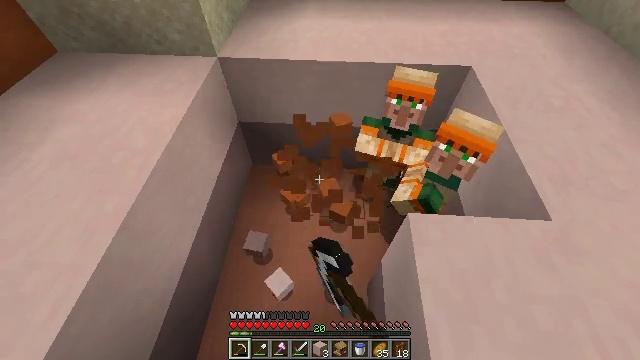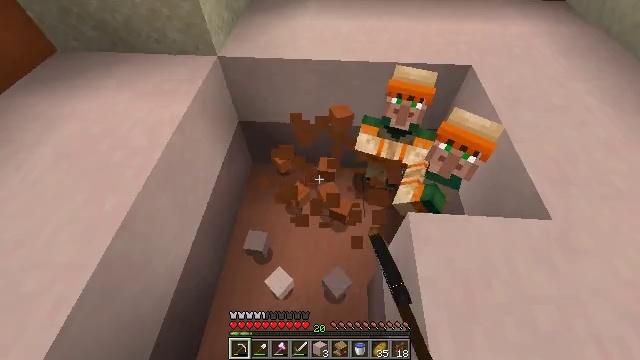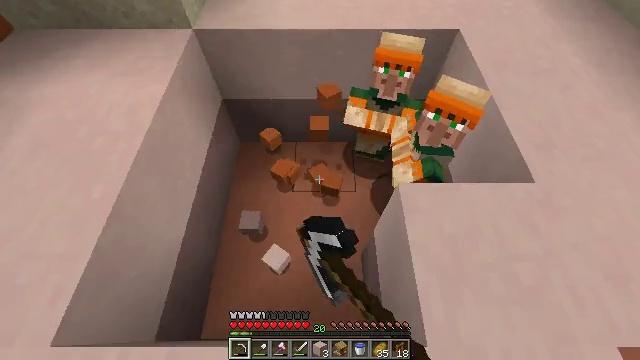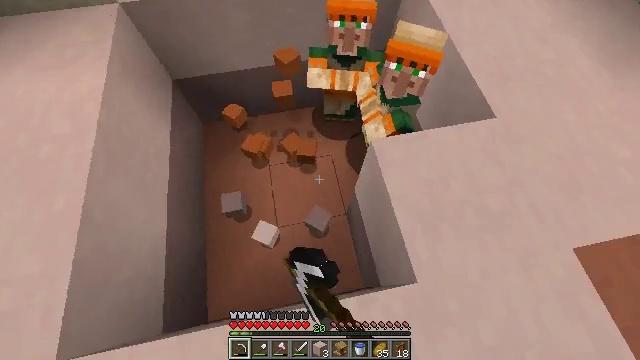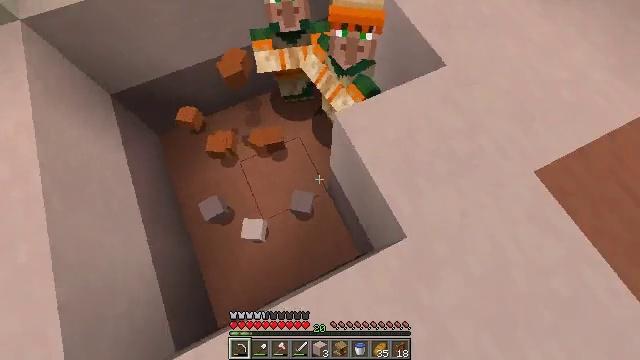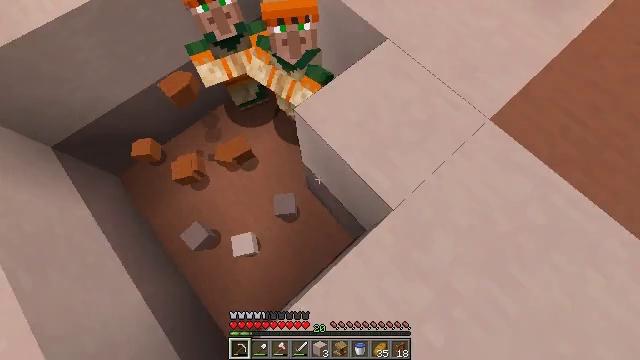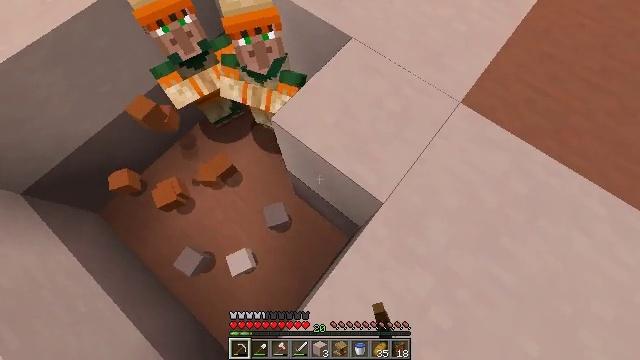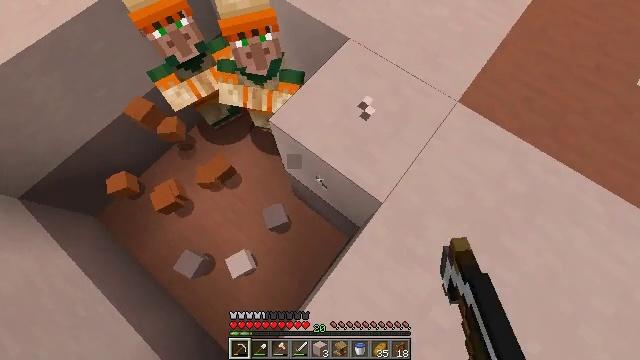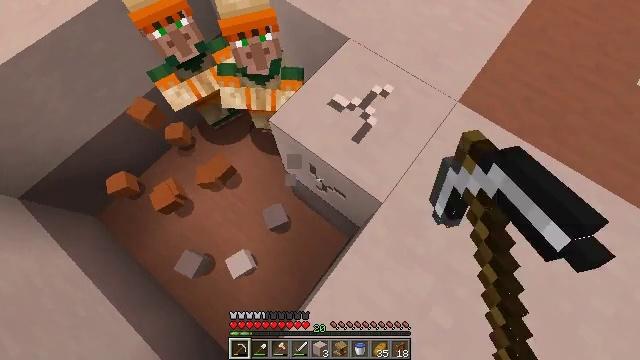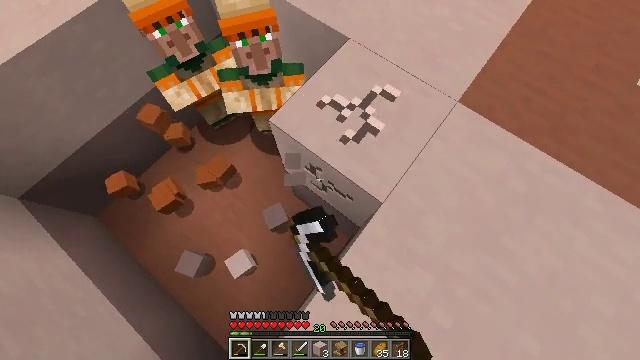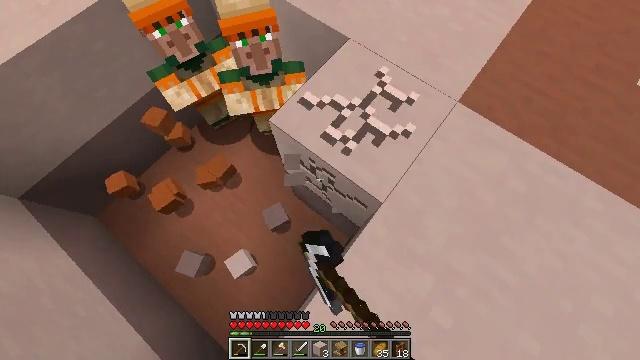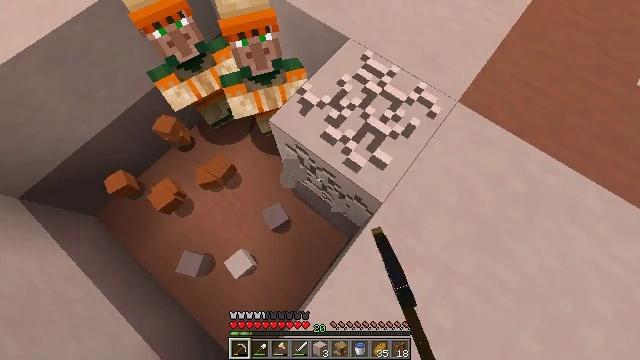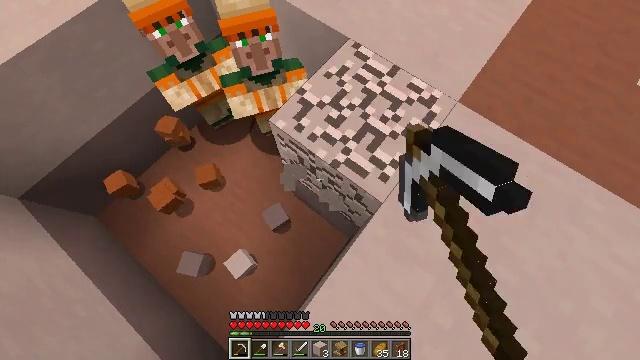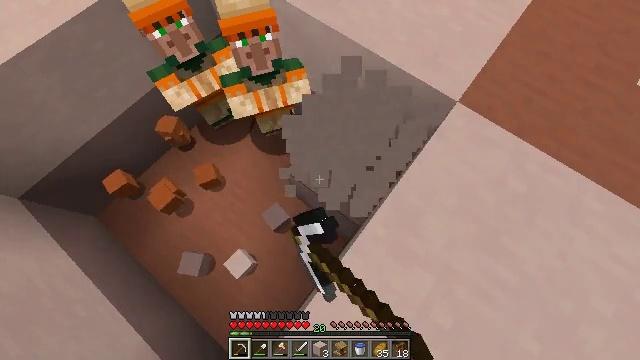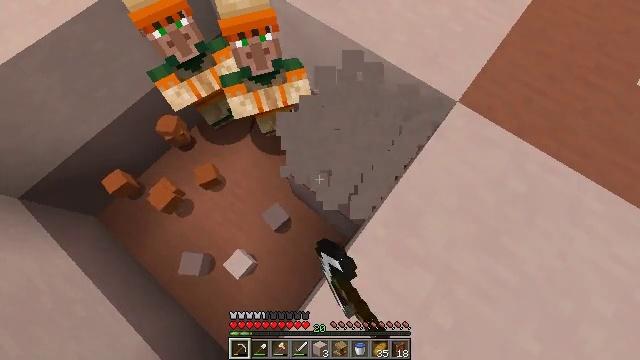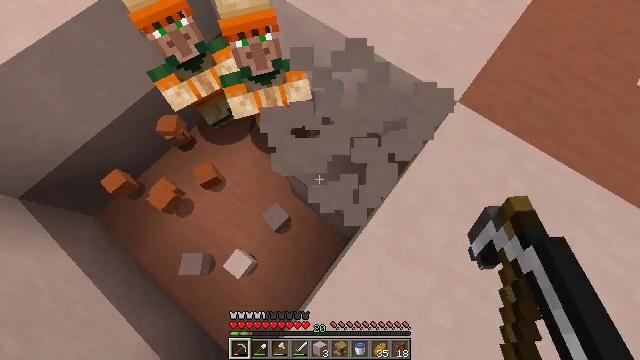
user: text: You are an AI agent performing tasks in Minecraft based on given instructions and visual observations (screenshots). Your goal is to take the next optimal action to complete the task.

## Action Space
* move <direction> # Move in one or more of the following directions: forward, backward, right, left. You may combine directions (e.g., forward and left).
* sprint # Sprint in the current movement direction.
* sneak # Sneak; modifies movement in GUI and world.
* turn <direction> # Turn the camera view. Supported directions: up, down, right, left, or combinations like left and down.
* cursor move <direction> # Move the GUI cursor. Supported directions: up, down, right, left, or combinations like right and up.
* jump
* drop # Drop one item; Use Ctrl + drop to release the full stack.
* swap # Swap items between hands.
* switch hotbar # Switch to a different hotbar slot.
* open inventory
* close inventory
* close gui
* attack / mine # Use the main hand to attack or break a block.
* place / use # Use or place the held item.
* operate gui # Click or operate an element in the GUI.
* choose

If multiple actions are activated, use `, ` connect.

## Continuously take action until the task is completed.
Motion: motion action
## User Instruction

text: Pick up white terracotta by mining.
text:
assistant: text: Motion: attack / mine
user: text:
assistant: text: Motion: turn right and down
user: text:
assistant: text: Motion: turn right and down
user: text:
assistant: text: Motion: turn right and down
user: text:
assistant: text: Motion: turn right and down
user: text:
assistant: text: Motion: turn right
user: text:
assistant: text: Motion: attack / mine
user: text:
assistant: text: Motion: attack / mine
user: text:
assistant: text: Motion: attack / mine
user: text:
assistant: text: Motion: attack / mine
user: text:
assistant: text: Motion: attack / mine
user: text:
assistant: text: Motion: attack / mine
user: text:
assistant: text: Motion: attack / mine
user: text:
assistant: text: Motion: attack / mine
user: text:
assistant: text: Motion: attack / mine
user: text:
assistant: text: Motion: attack / mine
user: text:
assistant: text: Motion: attack / mine
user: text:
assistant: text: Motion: attack / mine